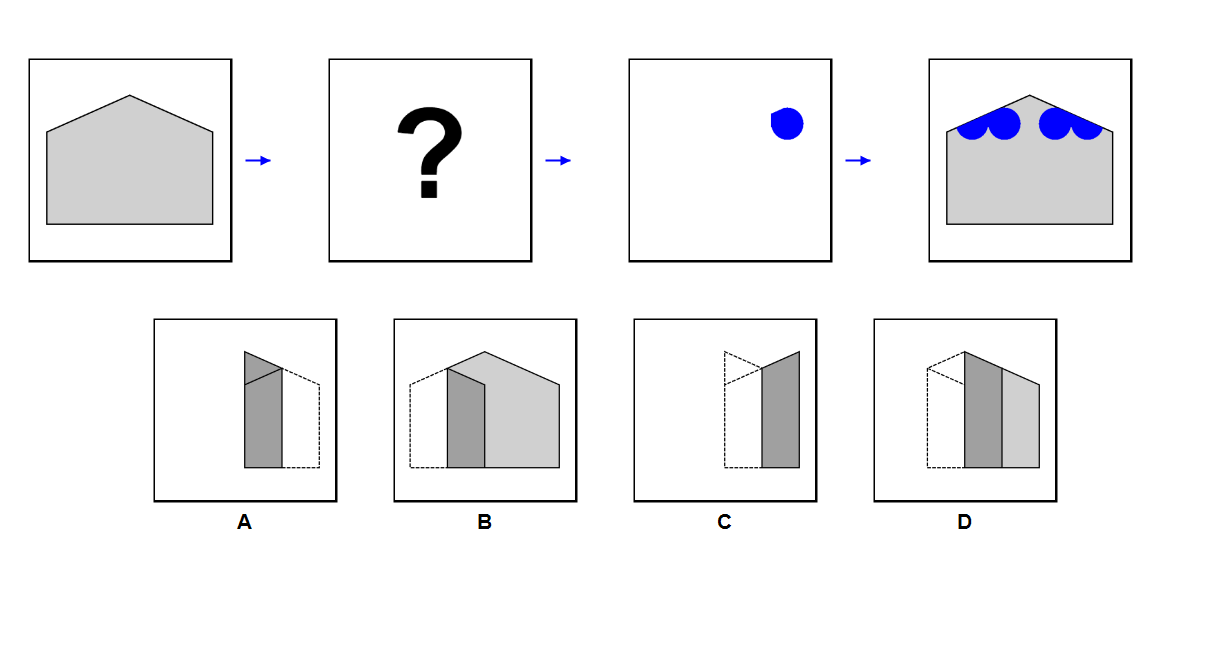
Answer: A